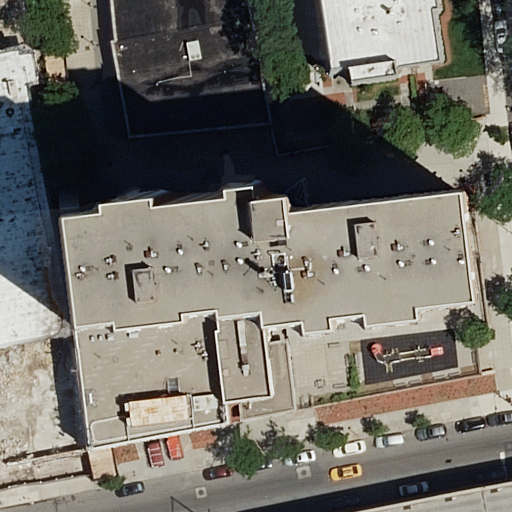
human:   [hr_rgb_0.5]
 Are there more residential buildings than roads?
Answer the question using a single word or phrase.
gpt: yes

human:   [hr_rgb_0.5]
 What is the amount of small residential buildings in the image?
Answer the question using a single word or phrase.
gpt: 1

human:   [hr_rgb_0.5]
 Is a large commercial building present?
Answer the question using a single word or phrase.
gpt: no

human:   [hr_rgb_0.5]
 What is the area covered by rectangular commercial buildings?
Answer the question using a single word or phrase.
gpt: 0m2

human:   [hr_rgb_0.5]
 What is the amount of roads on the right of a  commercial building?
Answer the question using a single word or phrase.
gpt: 0

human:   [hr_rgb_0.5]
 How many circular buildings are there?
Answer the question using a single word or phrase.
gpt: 0

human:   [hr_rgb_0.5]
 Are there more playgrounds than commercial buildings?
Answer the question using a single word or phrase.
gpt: yes

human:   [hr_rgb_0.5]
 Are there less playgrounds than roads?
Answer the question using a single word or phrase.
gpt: no

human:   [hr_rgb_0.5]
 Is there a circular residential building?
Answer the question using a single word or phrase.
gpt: no

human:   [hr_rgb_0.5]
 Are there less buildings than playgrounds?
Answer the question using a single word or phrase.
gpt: no

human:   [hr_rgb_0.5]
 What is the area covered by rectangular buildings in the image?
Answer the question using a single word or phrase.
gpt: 1879m2

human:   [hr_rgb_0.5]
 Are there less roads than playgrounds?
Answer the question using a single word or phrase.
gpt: no

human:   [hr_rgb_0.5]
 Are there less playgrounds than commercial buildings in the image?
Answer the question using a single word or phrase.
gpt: no

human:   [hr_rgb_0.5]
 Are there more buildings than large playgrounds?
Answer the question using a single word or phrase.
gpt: yes

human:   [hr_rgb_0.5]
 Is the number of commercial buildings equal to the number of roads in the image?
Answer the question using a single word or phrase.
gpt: no

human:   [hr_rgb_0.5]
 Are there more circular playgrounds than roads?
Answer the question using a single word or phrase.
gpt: no

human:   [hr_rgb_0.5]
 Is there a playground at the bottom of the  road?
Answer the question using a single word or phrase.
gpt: no

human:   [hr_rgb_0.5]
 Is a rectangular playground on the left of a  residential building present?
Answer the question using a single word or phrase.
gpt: no

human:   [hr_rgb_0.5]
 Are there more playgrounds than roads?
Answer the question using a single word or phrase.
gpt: no

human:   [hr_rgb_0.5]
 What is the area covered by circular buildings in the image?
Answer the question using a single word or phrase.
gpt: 0m2

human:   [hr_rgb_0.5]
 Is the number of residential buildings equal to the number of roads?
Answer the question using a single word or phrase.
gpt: no

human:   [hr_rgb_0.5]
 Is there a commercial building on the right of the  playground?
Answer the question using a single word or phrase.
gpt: no

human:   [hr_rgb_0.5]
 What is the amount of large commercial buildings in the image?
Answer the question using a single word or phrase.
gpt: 0

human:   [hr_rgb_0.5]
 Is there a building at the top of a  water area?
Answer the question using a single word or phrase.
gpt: no

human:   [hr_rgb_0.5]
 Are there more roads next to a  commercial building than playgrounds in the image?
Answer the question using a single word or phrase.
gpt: no

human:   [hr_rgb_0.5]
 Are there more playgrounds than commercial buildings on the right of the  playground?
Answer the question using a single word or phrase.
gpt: yes

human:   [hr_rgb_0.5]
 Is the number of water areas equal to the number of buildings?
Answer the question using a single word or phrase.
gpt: no

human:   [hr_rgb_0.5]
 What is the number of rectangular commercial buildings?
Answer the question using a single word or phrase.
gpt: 0

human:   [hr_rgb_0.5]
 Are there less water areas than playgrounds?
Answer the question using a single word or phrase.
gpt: yes

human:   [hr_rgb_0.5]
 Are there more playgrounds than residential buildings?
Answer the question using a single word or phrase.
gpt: no

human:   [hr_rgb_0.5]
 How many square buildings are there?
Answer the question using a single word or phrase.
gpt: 0

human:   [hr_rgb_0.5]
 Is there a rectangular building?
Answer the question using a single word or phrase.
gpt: yes

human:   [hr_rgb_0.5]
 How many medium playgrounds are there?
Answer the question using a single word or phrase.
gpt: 1

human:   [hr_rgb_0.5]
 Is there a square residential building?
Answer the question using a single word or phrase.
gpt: no

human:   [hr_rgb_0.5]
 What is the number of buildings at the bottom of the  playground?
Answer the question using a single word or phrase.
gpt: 0

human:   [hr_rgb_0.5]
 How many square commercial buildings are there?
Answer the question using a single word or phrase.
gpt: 0